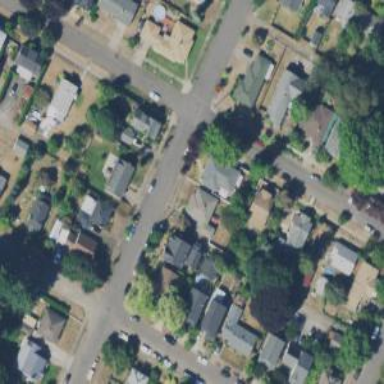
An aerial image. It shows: Alleyway designated as service road.